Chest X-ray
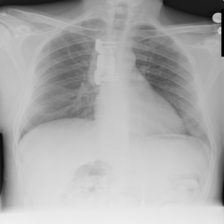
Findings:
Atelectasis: negative
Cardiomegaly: negative
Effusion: negative
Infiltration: negative
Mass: negative
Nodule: negative
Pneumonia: negative
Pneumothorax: negative
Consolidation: negative
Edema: negative
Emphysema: negative
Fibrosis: negative
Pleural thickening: negative
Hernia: negative